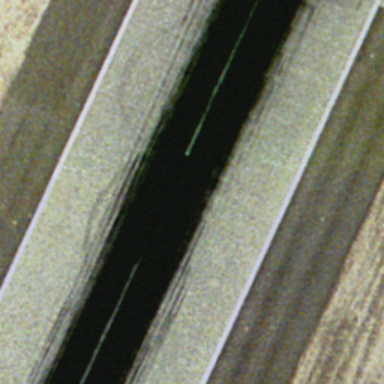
It is a straight runway with some mark lines on it .